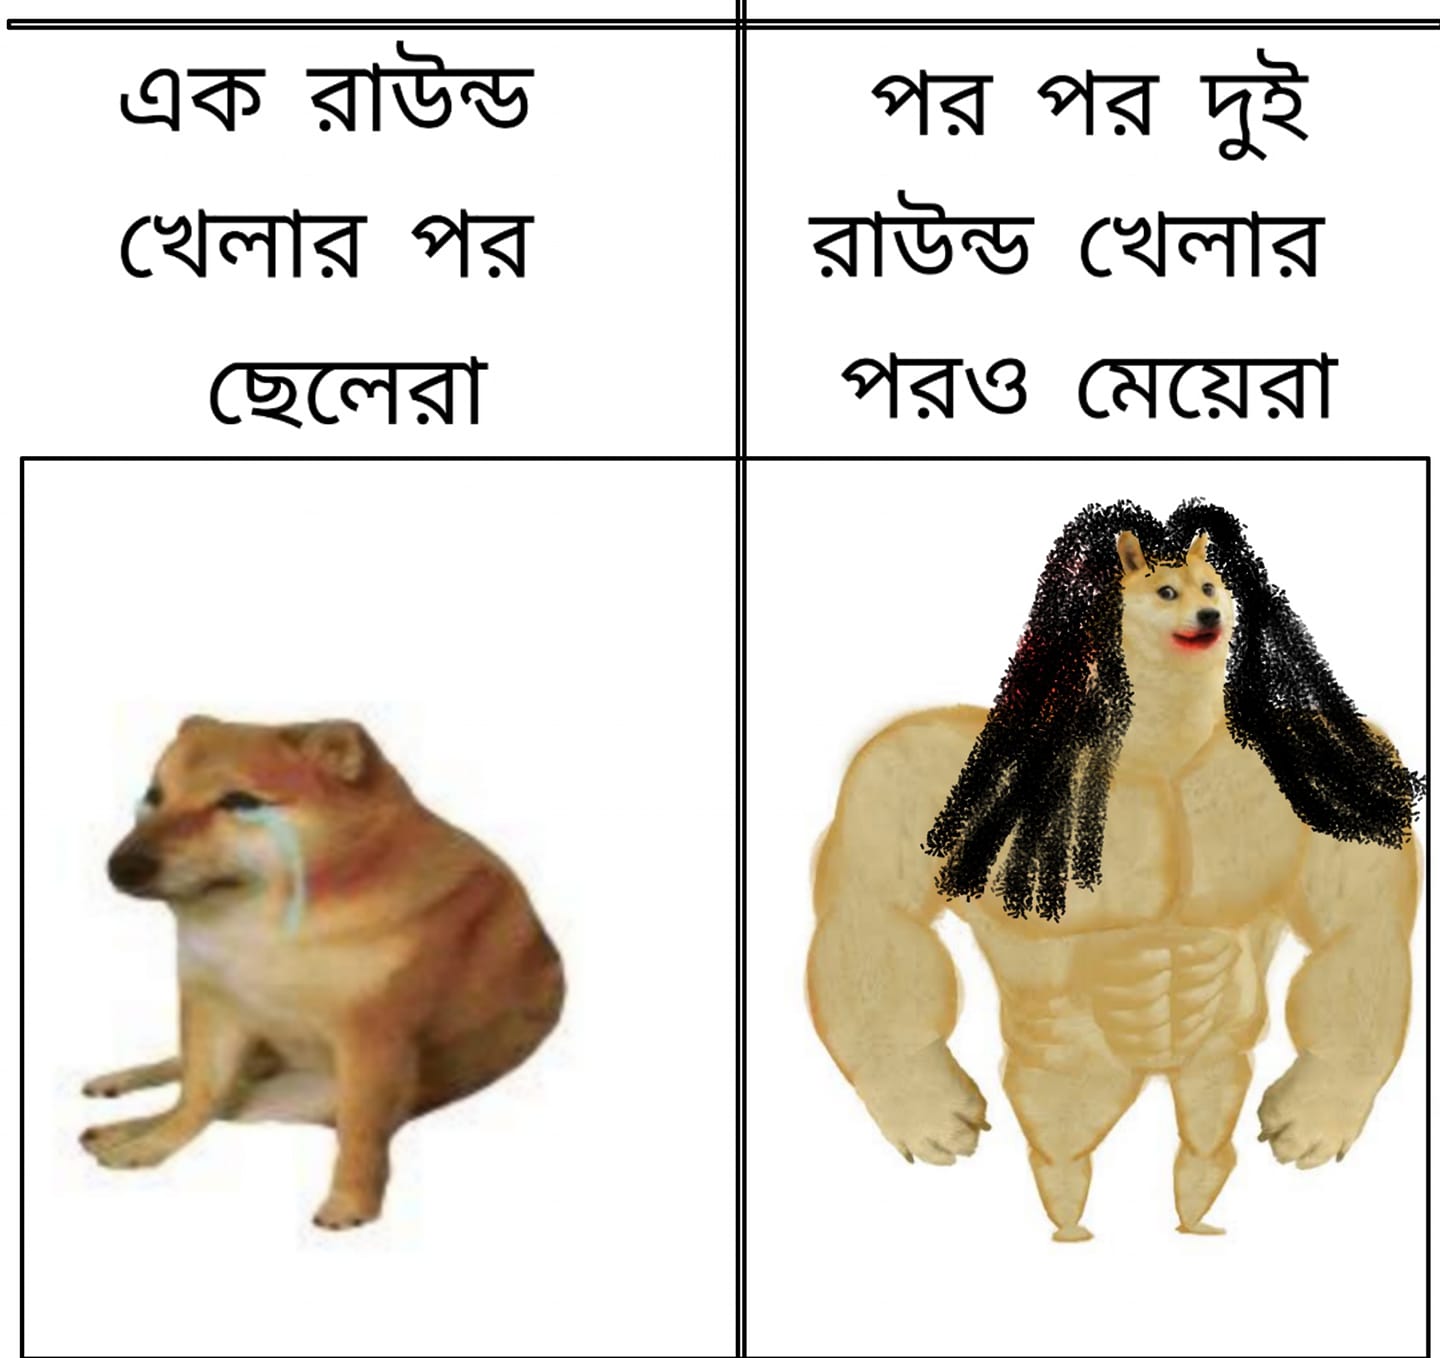
Caption: এক রাউন্ড খেলার পর ছেলেরা     পর পর দুই রাউন্ড খেলার পরও মেয়েরা
Label: hate